Interaction volume radius: 10 \u00c5
Interaction volume height: 15 \u00c5
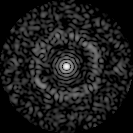
Disorder parameter: 0.8489